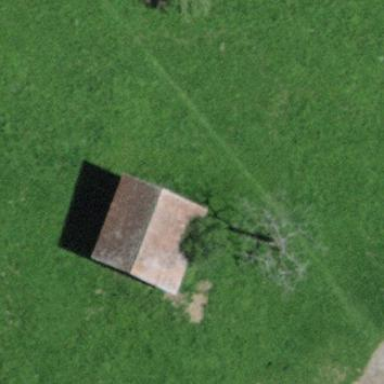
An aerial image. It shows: Rural barn.